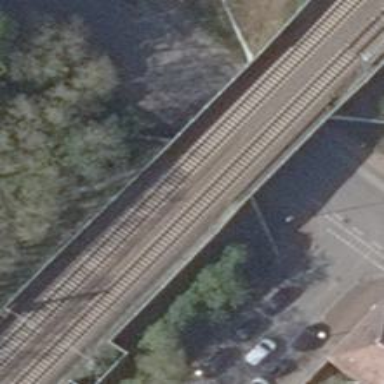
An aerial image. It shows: Bridge over electrified railway with contact line.